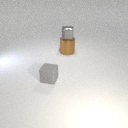
small gray metal cube above large brown metal cylinder